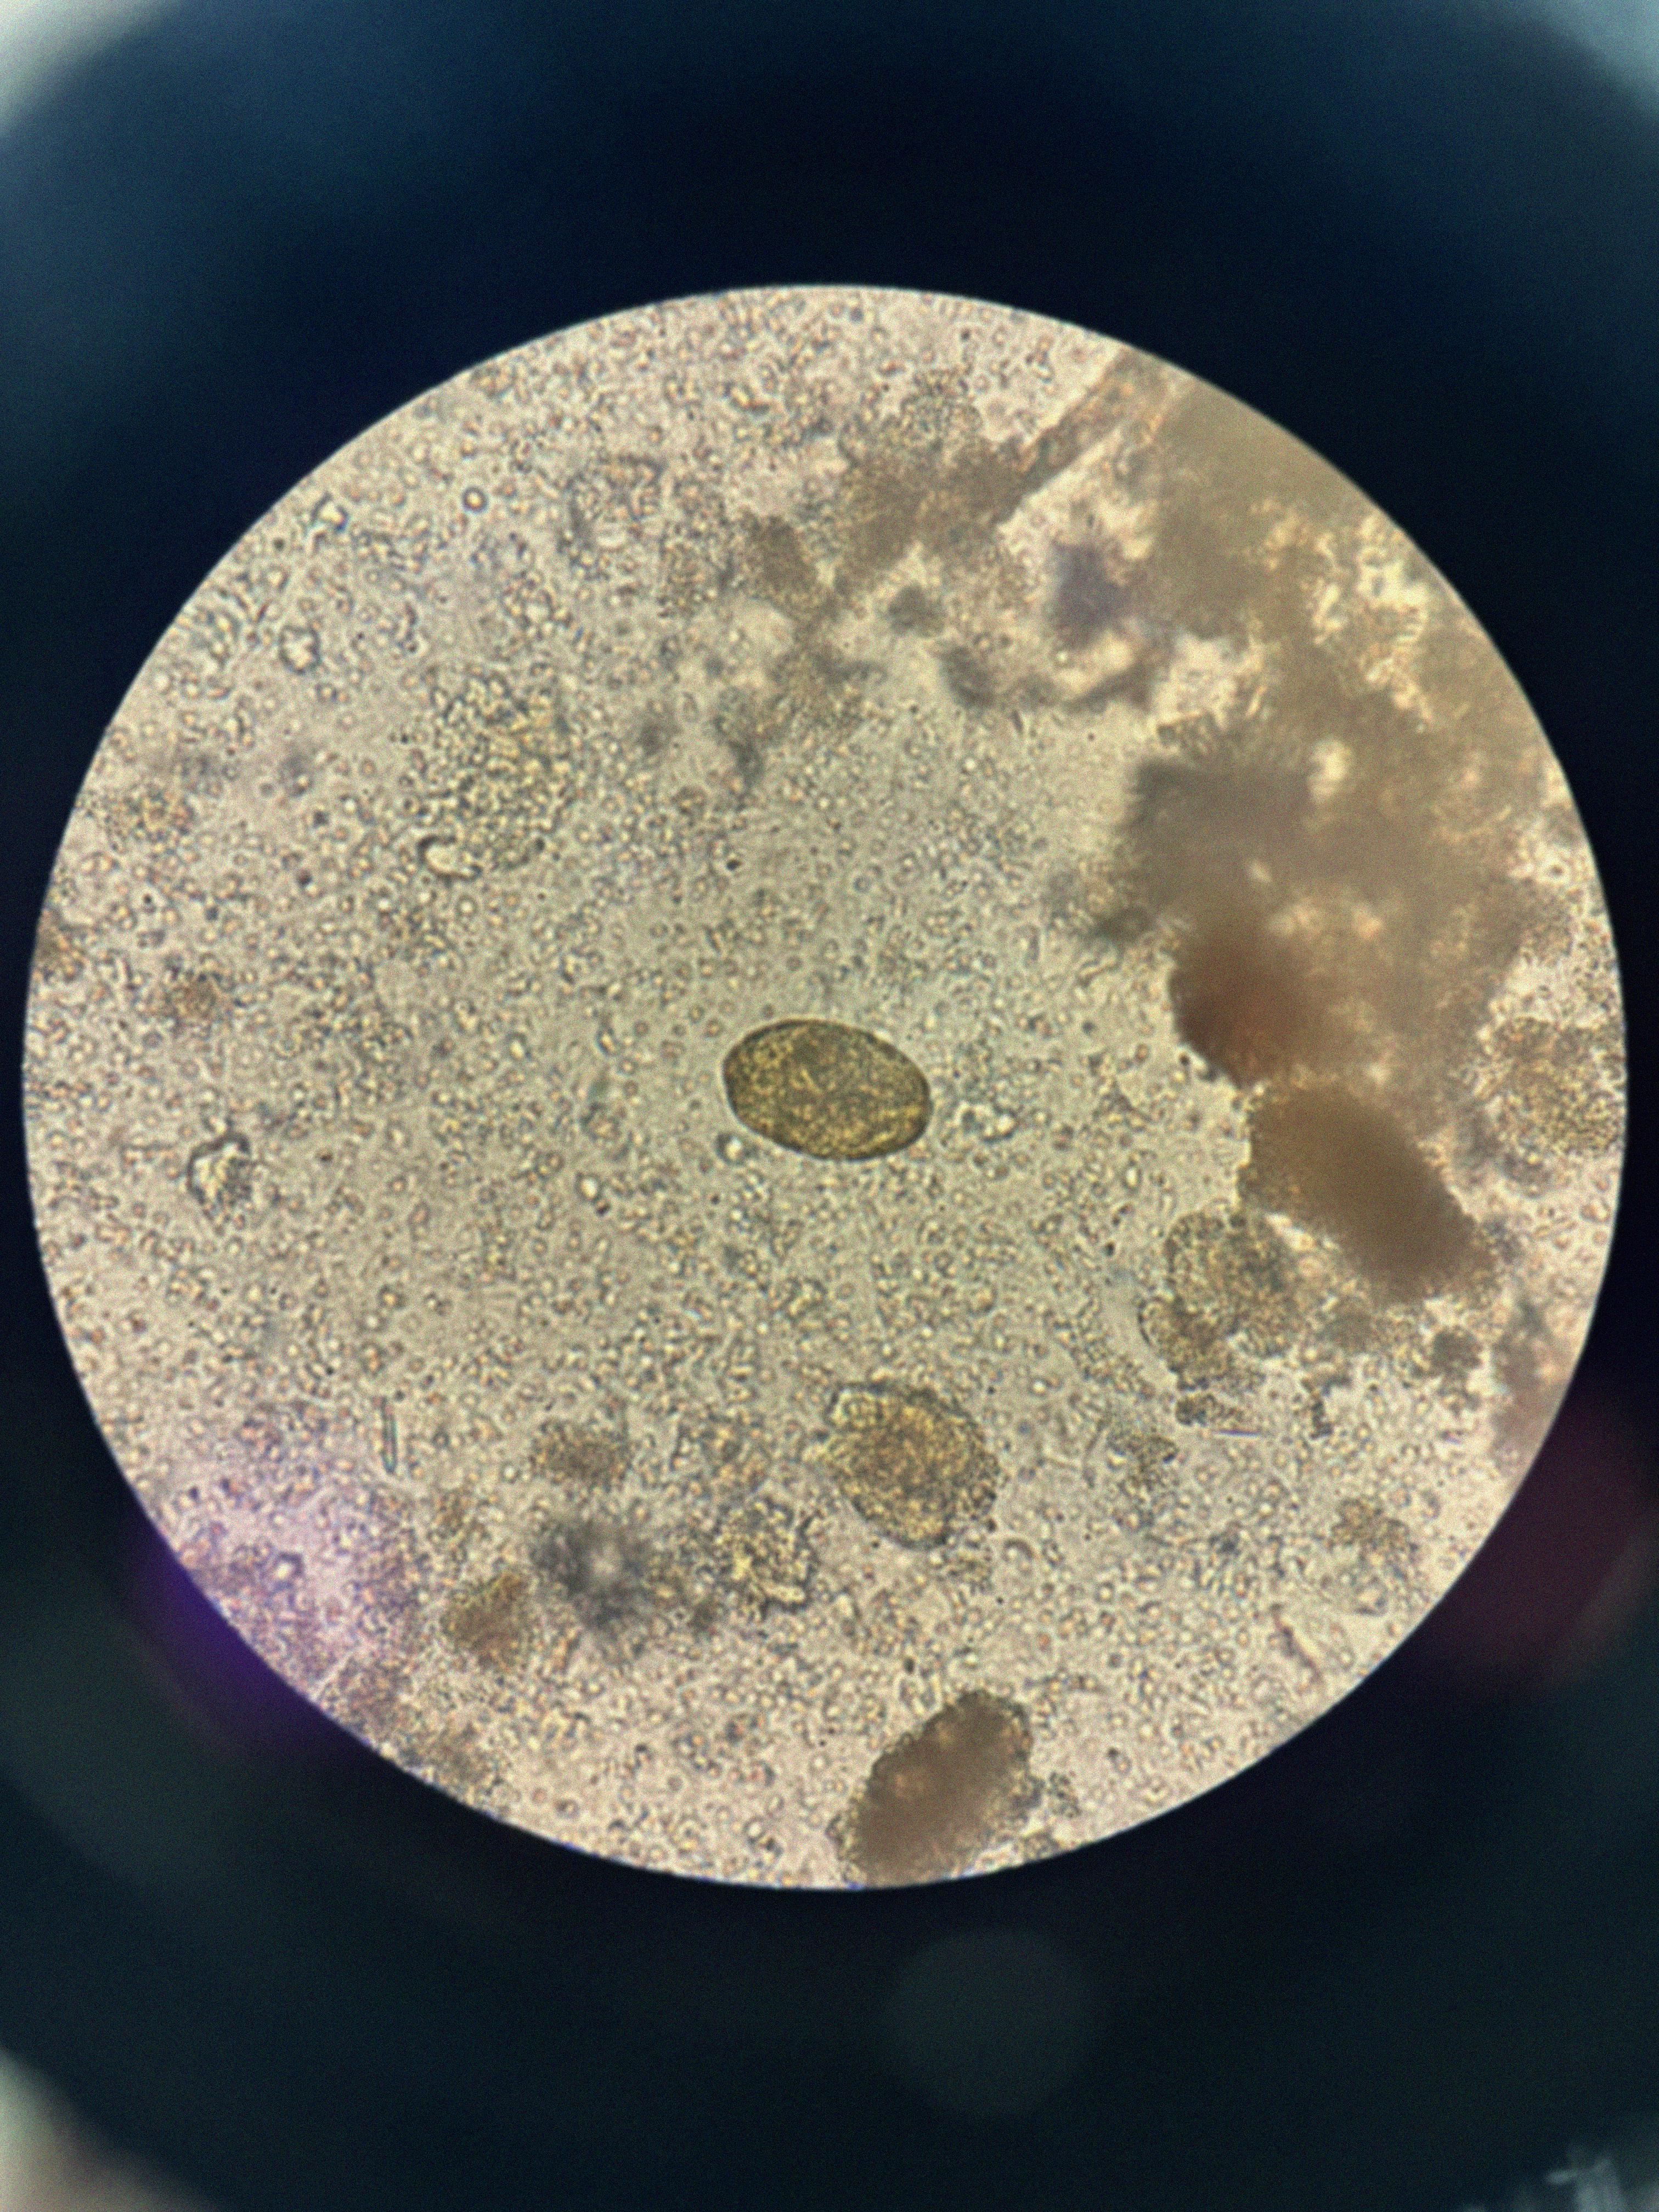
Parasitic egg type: Paragonimus spp